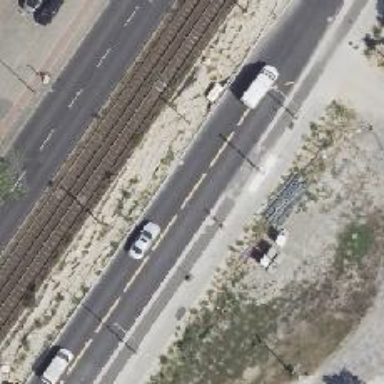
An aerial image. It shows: Secondary road with lane markings and cycle track on the right side with asphalt surface.